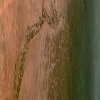
Label: land